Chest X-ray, PA view. Patient: 28 years old, sex M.
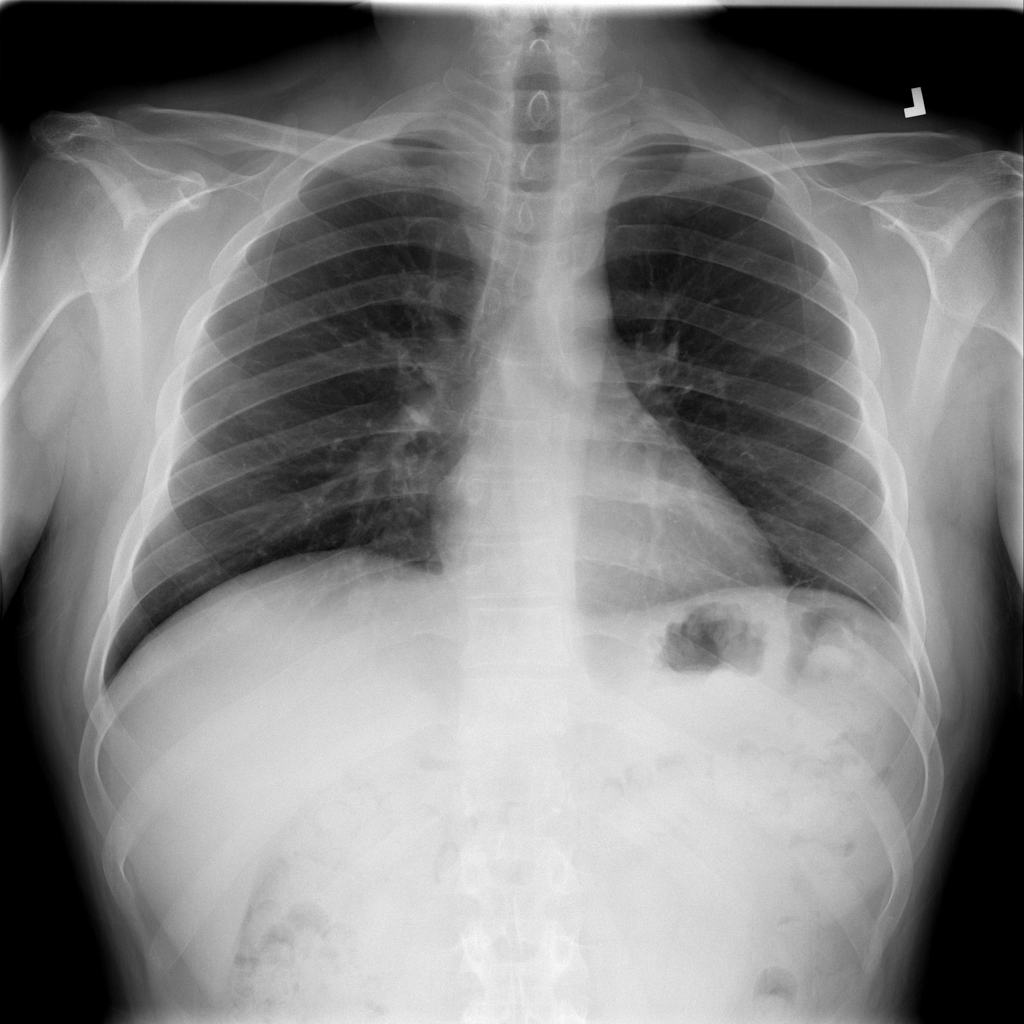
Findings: Infiltration